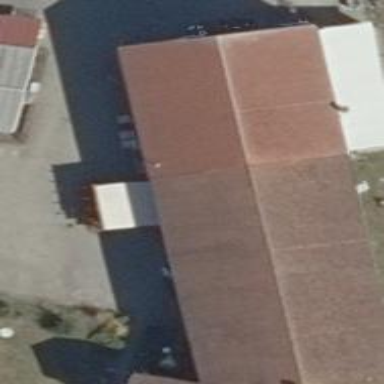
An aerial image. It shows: Building with gabled roof made of red roof tiles.